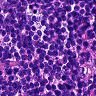
Metastatic tissue present: no